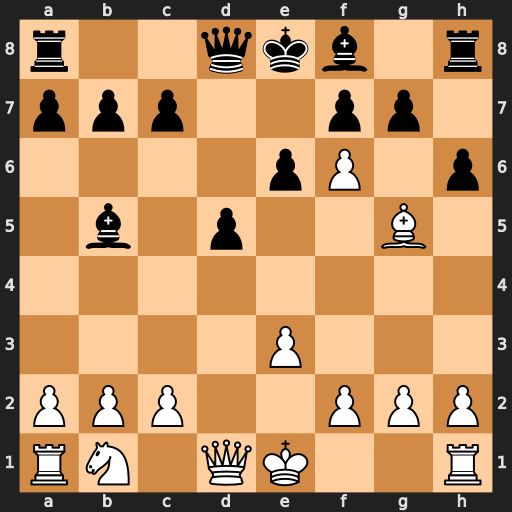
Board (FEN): r2qkb1r/ppp2pp1/4pP1p/1b1p2B1/8/4P3/PPP2PPP/RN1QK2R
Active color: w
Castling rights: KQkq
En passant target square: -
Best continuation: fxg7 Bxg7 Bxd8